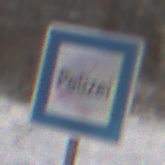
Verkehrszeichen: Polizei
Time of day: MorningAfternoon
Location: Outdoor (Nature)
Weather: PartlyCloudy
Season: Winter
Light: Natural